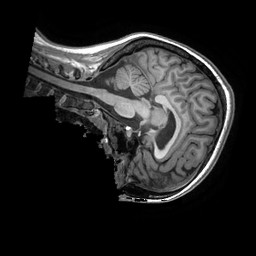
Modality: T1w
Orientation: sagittal
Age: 19
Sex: female
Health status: healthy
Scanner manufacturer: ge